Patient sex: M
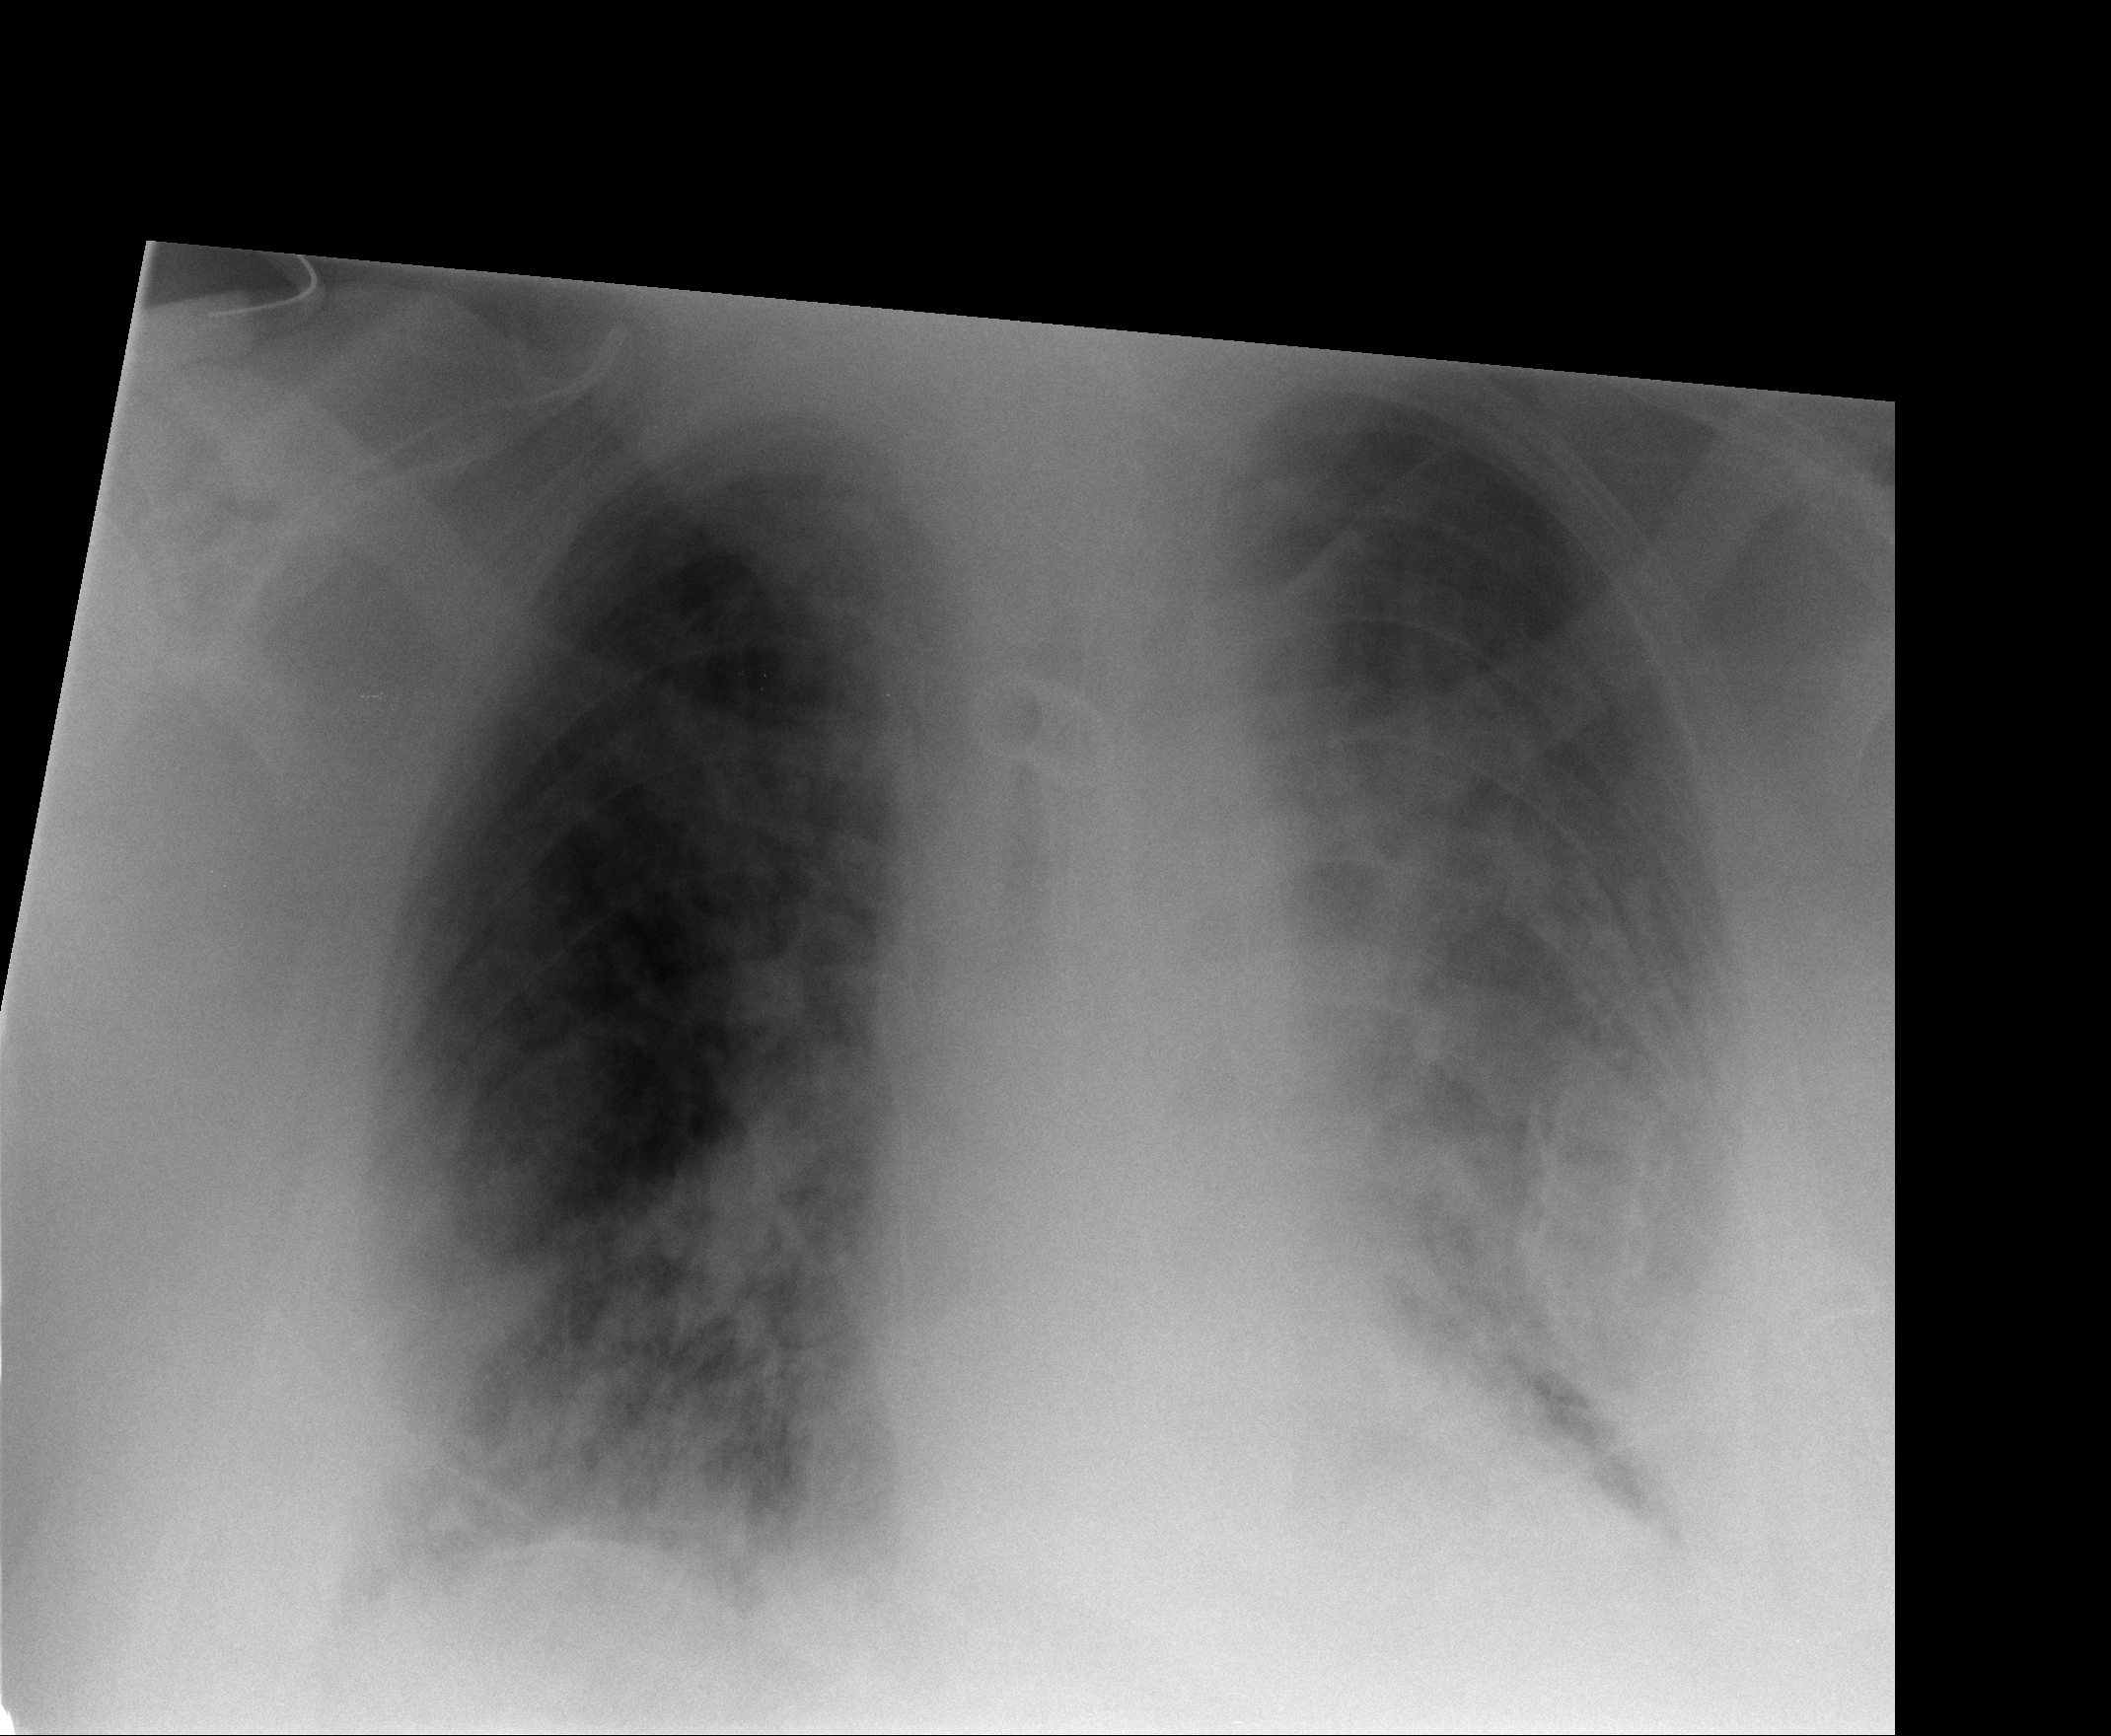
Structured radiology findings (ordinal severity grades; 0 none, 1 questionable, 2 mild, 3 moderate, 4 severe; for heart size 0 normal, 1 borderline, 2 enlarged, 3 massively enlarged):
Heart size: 0
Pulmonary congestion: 2
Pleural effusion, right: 2
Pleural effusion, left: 2
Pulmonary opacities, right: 2
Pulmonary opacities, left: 2
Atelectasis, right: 2
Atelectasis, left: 0